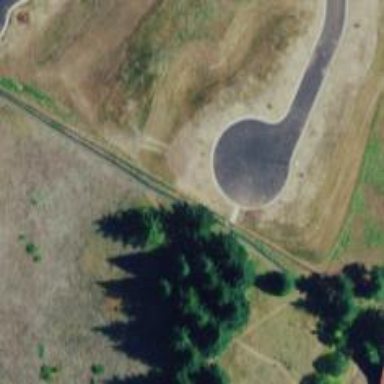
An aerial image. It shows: Turning circle on the road.